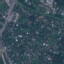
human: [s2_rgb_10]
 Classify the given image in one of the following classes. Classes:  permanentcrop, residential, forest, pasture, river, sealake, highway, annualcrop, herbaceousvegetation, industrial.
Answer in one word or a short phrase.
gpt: Residential